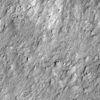
Label: not_dusty